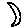
Label: moon